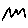
Label: zigzag